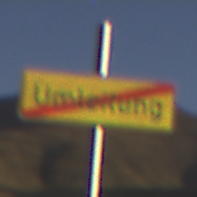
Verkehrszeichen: EndeDerUmleitungsankuendigung
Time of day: SunriseSunset
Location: Outdoor (Nature)
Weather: Clear
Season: NotSpecified
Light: Natural